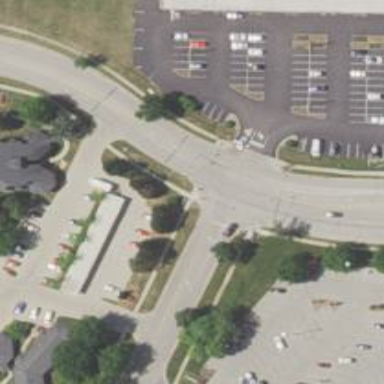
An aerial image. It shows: Solid stop line on the road marking.